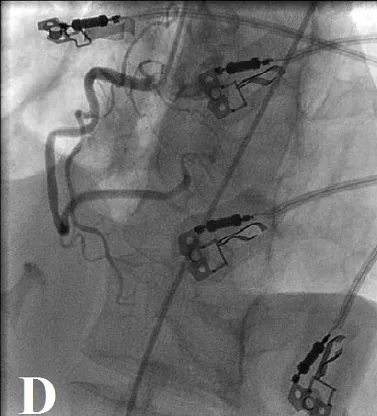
RCA after intracoronary nitroglycerin injection with complete relief of the spasm.
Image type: radiology (x_ray)